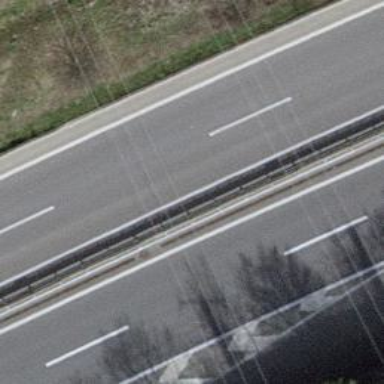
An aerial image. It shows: View of motorway.